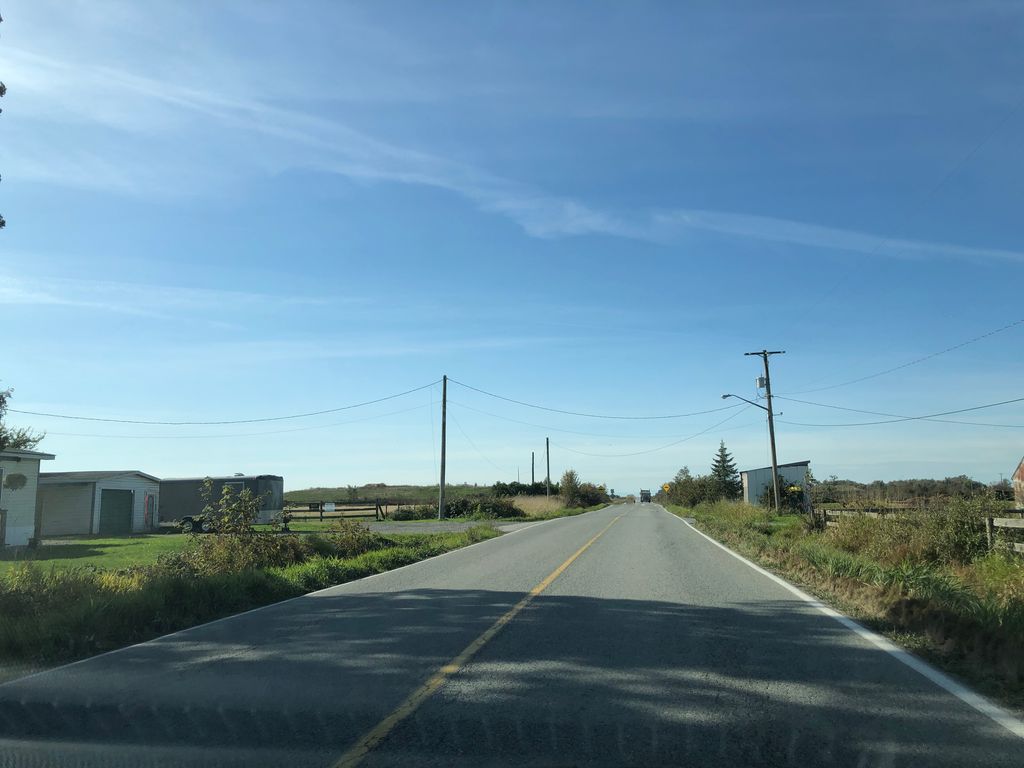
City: vancouver